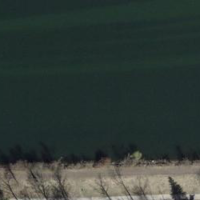
EUNIS habitat code: 15
Species observed at this site:
Orchis militaris